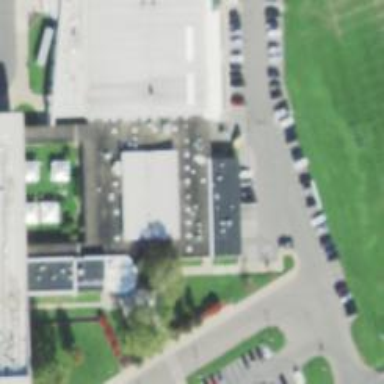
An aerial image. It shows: School.